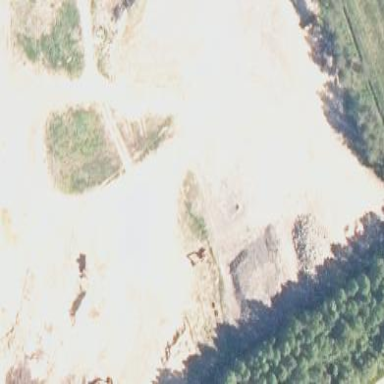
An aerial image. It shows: Scrap yard located in industrial area.